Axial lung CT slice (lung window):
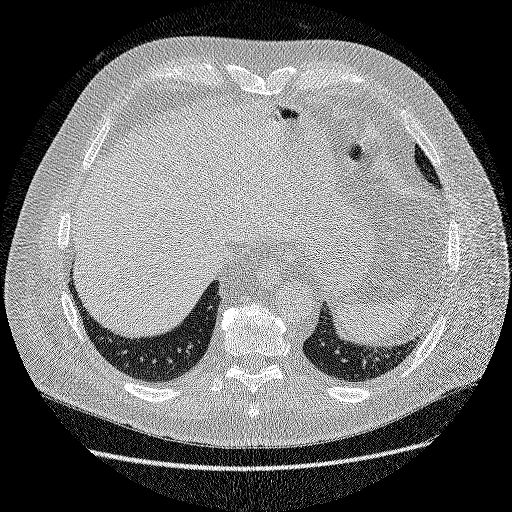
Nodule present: no